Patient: sex M, age 61
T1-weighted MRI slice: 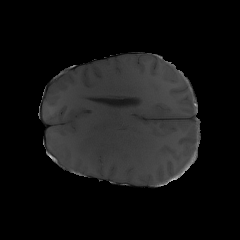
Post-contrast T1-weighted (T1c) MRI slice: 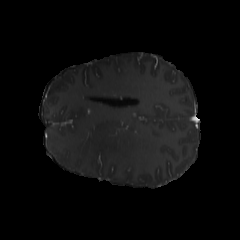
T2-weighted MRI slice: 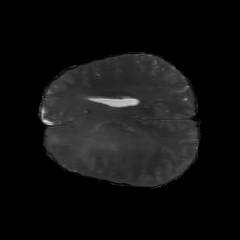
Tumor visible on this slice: yes
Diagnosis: Glioblastoma, IDH-wildtype
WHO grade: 4